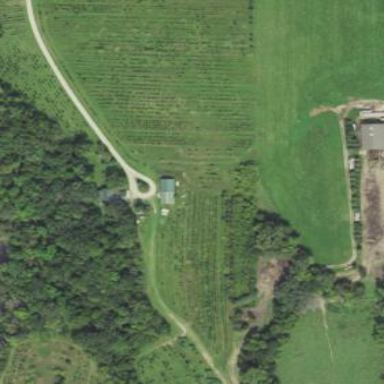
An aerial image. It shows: Plant nursery specializing in Christmas trees.